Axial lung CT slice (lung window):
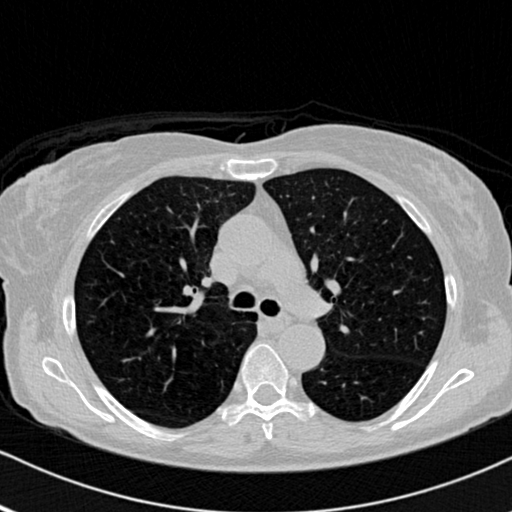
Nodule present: no